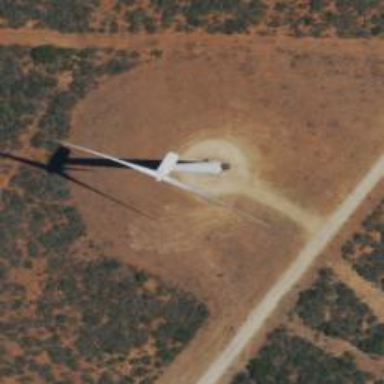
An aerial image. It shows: Wind generator powered by horizontal-axis wind turbine.